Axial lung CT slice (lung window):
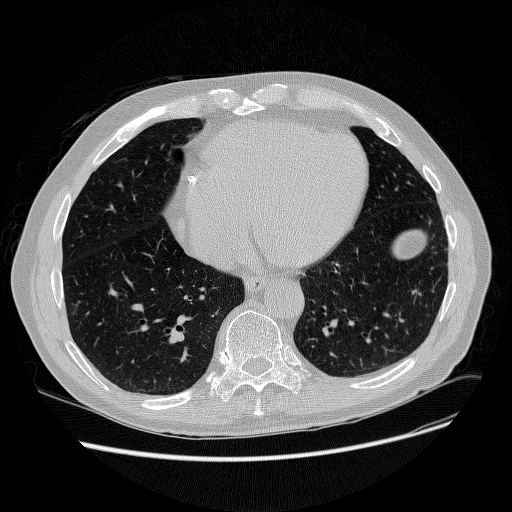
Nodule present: no